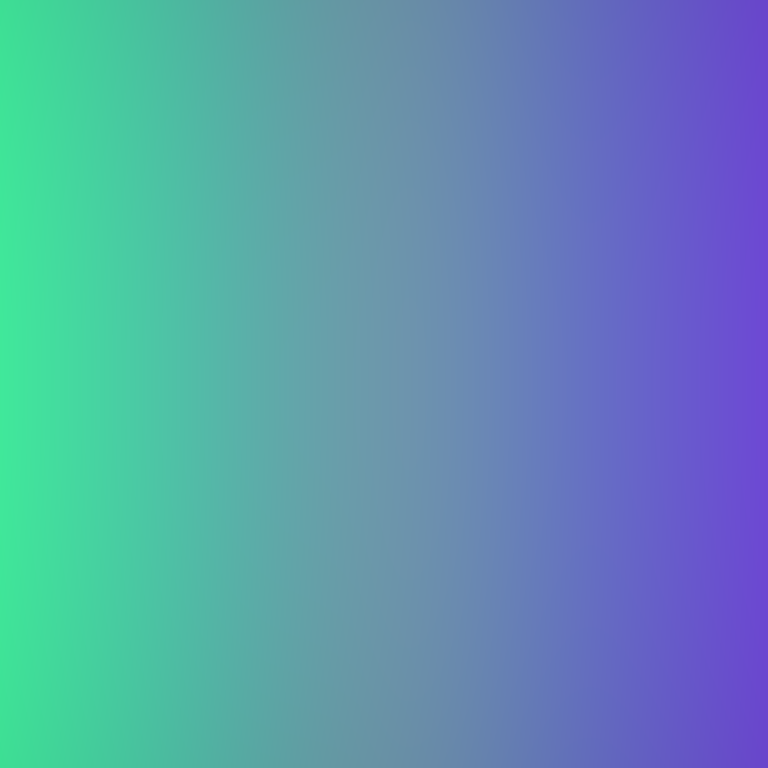
Abstract light effect, smooth gradient from vibrant green to deep purple, serene atmosphere, soft glow, no room, no furniture, no objects.